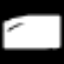
Label: fork